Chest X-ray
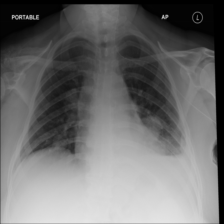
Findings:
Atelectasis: negative
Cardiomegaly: negative
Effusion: positive
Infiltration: negative
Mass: negative
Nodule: positive
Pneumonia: negative
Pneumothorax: negative
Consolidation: negative
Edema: negative
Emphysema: negative
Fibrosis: negative
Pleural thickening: negative
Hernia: negative